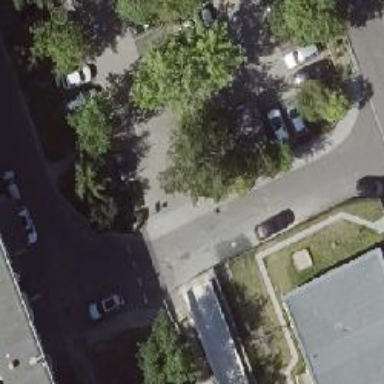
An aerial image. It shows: Residential road with asphalt surface. Sidewalk is present on the left side.